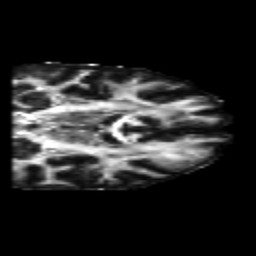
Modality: FA
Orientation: coronal
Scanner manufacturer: siemens
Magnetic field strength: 3 T
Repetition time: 6.8 s
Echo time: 0.093 s